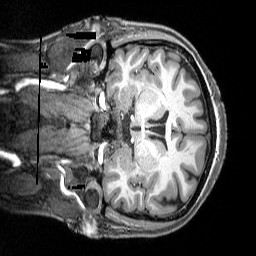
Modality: T1w
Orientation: coronal
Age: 34
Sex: female
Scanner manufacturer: siemens
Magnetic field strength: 3 T
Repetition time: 2.3 s
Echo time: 0.00291 s